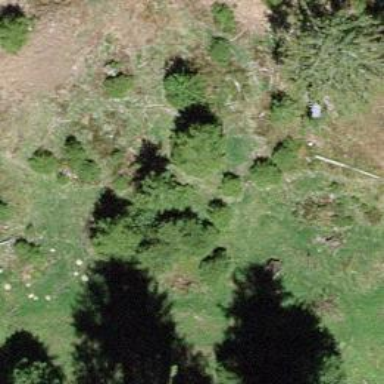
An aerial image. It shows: Single tag "natural: tree."